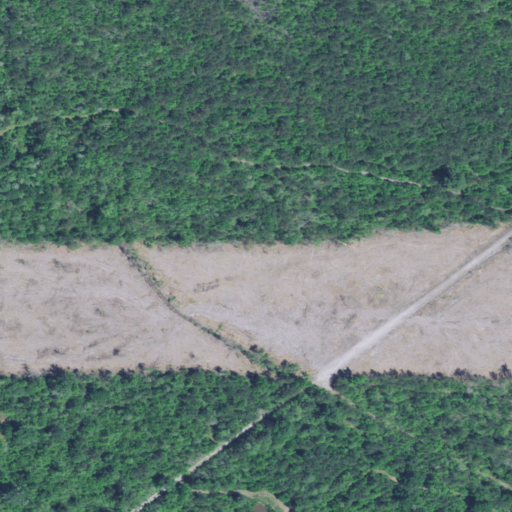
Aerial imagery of depression(s) in South Carolina named Macs Bay containing woody wetlands and herbaceous wetlands